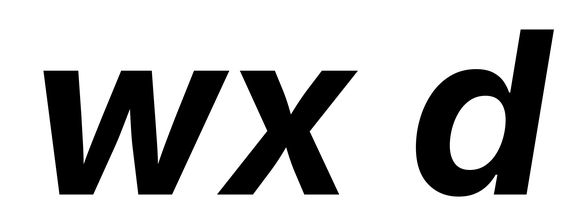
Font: Inter-Italic_Bold_Italic